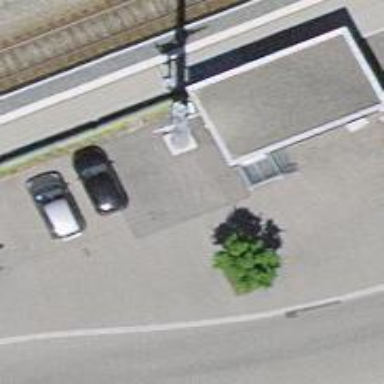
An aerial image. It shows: Man-made mast used for communication purposes.